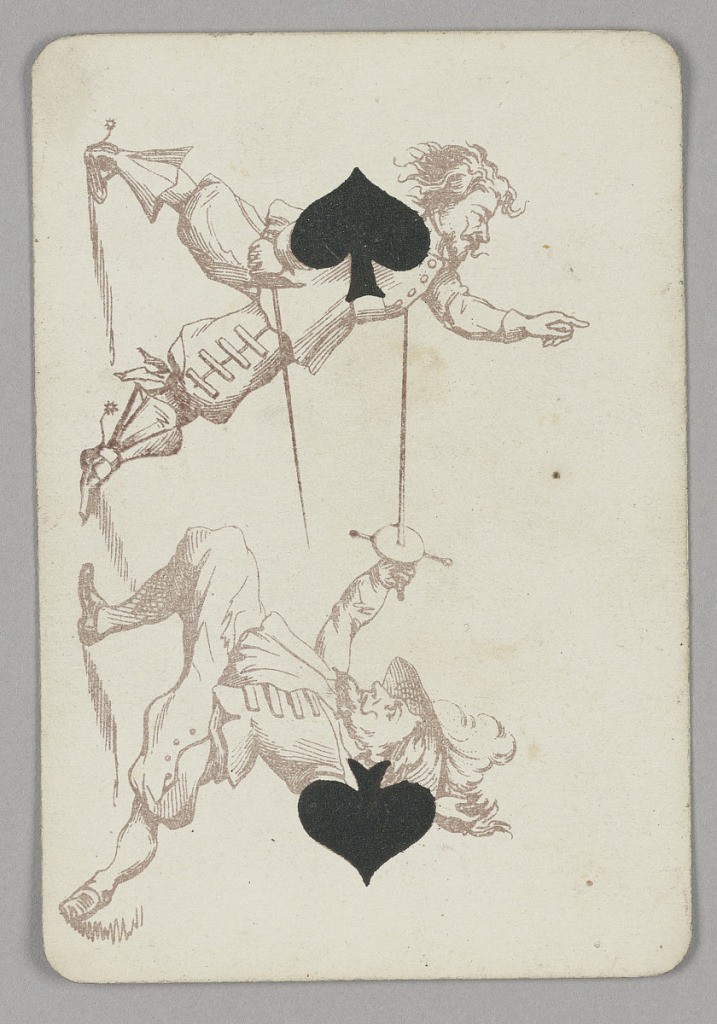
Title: Two of Spades
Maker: E. Le Tellier, French, active late 19th century
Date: late 19th century
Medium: Lithograph on paper
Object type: Playing card
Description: Two of Spades playing card from a pack of transformation playing cards. Two male figures depicted in outline vertically, engaged in a sword fight. Two symmetrical black spades appear at center top and bottom.